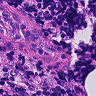
Metastatic tissue present: no